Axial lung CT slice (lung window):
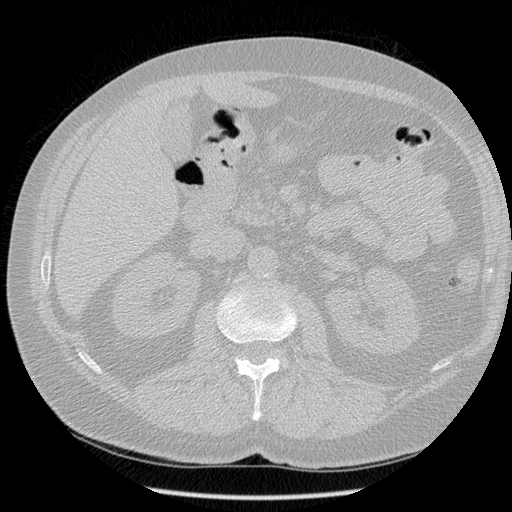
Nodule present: no